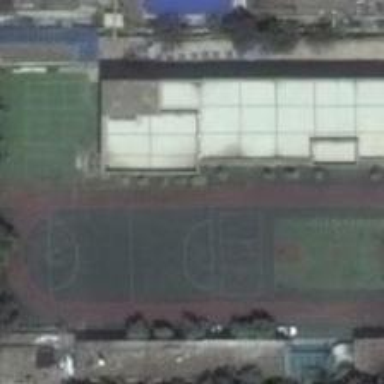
The rectanglar area contains several basketball and tennis courts and a white building .